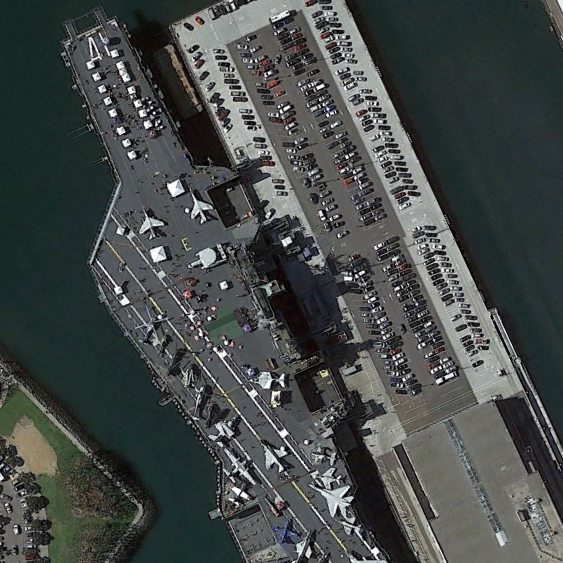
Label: aircraft_carrier